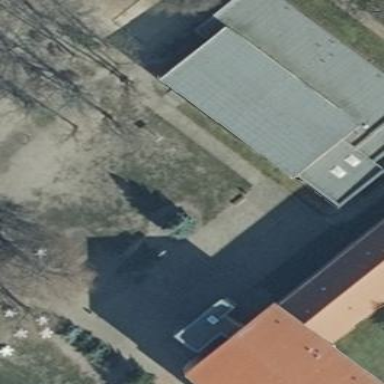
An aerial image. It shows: Sports hall with skillion roof oriented across the building. The roof is gray in color and made of tar paper.